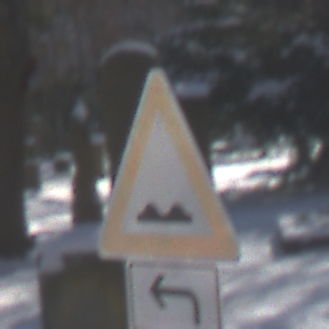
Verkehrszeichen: UnebeneFahrbahn
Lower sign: RichtungsangabeDurchPfeile2
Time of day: MorningAfternoon
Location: Outdoor (Special)
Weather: Clear
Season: Winter
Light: Natural